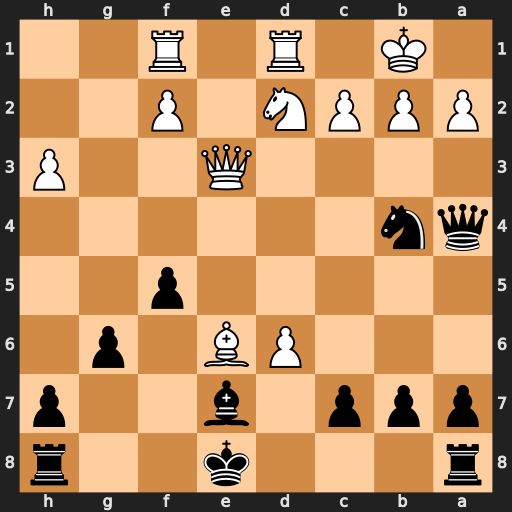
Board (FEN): r3k2r/ppp1b2p/3PB1p1/5p2/qn6/4Q2P/PPPN1P2/1K1R1R2
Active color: b
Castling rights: kq
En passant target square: -
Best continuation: Qxc2+ Ka1 Qxd1+ Rxd1 Nc2+ Kb1 Nxe3